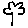
Label: flower